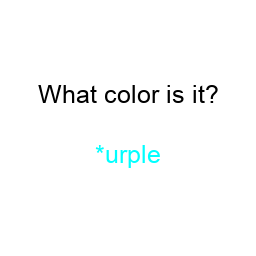
Color: cyan
Color name shown: purple
Background color: white
Question text color: black